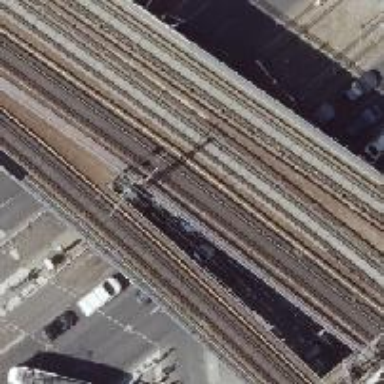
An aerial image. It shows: Bridge over electrified railway tracks with contact lines. The railway tracks are ballast-less.